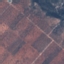
Label: PermanentCrop